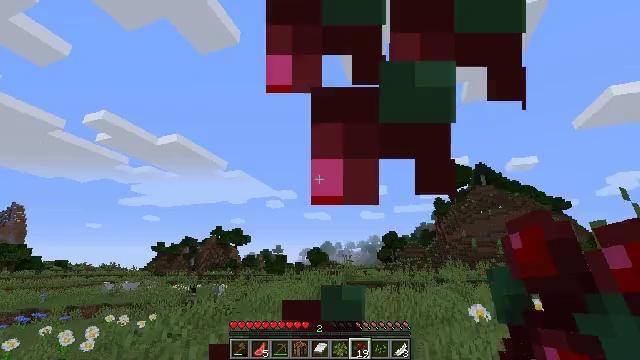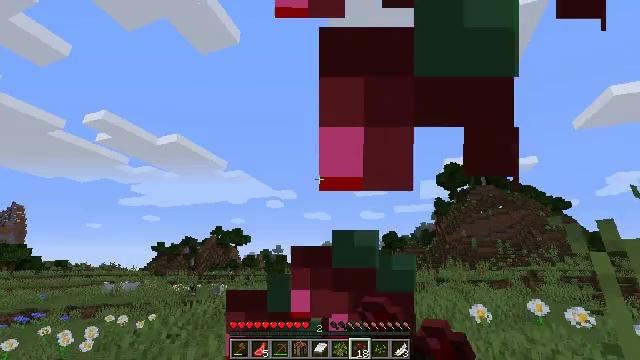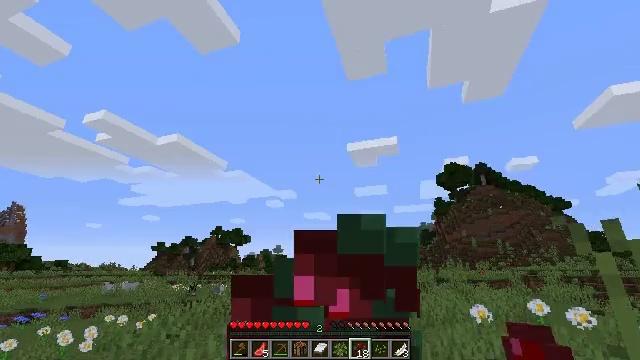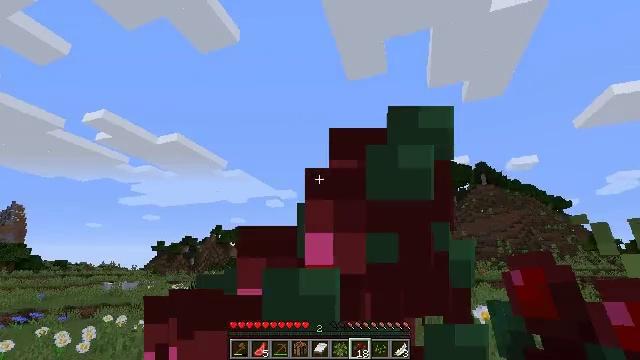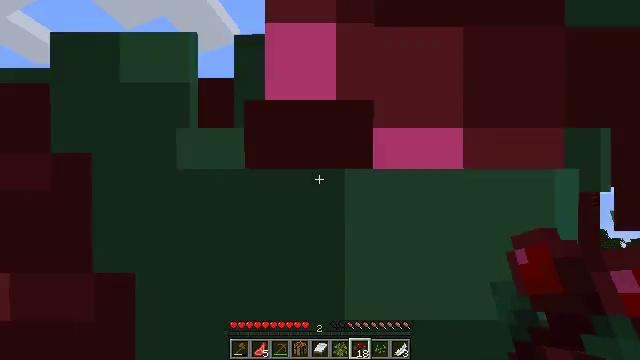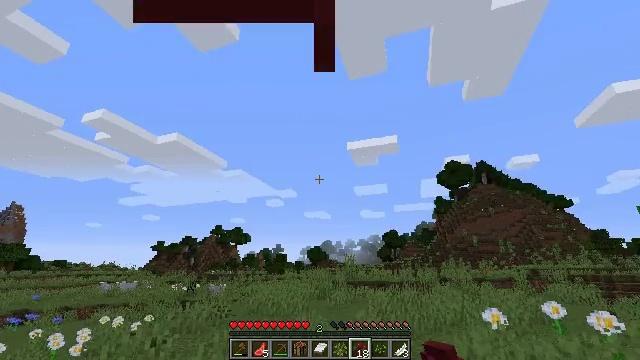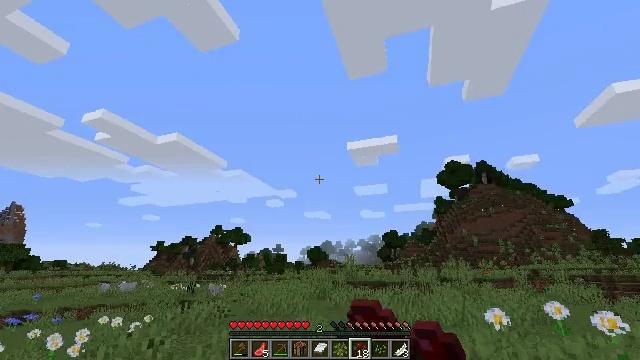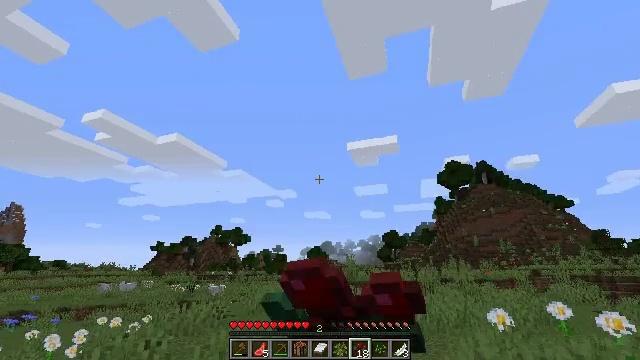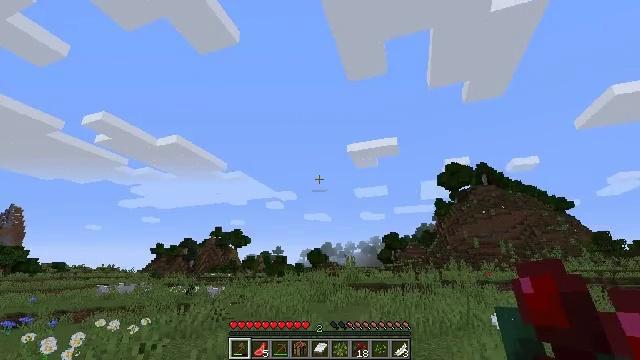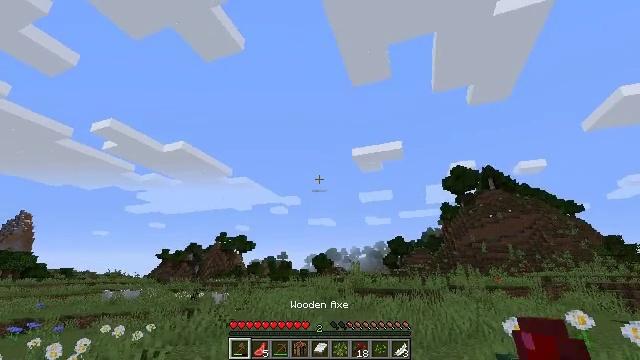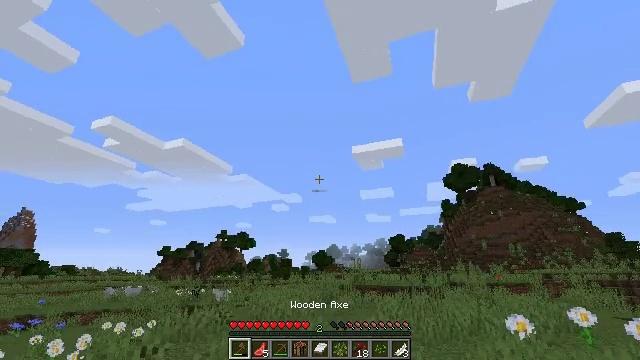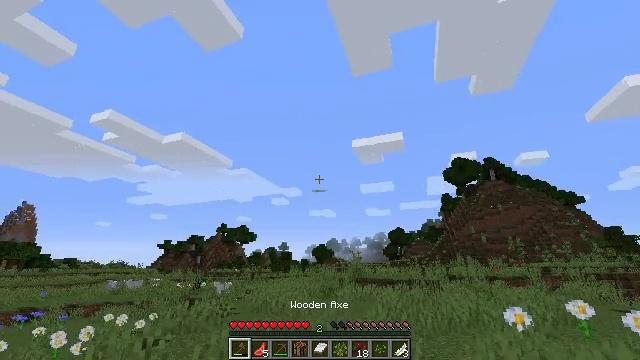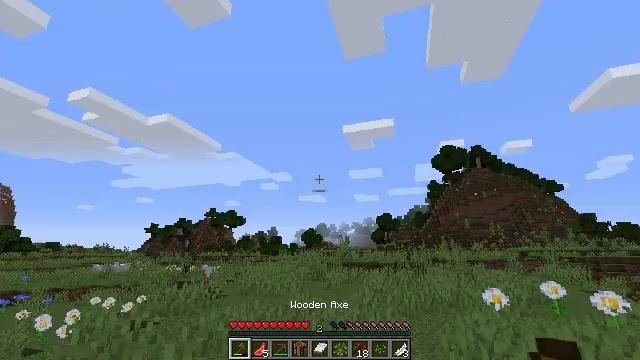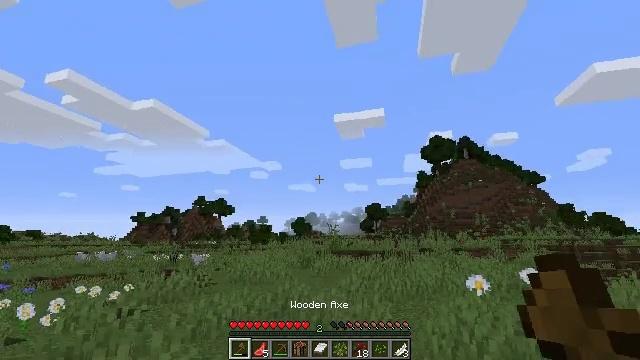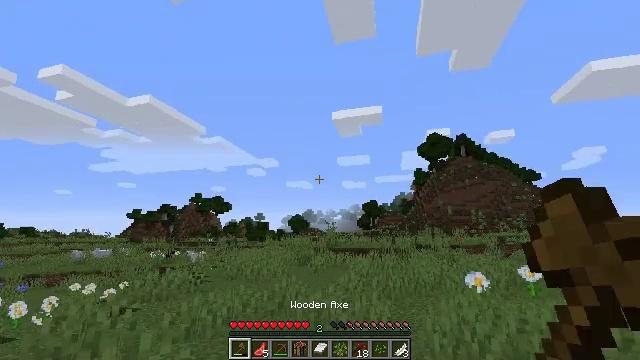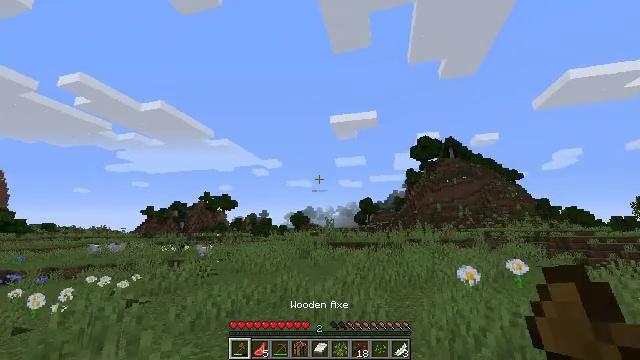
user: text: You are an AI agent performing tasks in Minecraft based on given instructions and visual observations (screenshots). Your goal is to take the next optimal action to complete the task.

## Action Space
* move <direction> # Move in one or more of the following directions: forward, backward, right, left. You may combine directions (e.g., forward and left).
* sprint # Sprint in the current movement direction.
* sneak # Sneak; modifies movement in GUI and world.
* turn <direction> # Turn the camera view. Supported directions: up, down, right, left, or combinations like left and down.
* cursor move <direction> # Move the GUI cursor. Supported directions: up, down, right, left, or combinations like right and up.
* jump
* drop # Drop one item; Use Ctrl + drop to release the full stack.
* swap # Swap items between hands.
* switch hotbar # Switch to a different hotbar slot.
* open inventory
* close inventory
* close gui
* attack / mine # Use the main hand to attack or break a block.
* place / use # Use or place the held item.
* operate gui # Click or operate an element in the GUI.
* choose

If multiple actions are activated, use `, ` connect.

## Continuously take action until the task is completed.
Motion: motion action
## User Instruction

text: Gather tall seagrass in the sea.
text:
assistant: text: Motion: move forward, use / place
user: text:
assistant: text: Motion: move forward, use / place
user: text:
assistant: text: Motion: move forward, use / place
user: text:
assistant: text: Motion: move forward, use / place
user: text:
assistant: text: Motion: move forward, use / place
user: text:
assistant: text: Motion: move forward, use / place
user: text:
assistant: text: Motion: move forward, use / place
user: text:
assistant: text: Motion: move forward, switch to hotbar 1
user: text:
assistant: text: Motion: turn left and up, switch to hotbar 1
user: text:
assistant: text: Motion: switch to hotbar 1
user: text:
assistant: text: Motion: turn down
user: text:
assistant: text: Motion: turn right and down
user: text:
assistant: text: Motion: turn right and down
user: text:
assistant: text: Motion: move forward
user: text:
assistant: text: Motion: move forward
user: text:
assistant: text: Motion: move forward
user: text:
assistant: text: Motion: no_op
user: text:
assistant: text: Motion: no_op
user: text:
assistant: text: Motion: move forward
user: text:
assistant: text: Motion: move forward, turn left
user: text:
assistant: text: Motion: move forward, turn left and down
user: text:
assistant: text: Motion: move forward, turn right
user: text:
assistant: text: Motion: move forward
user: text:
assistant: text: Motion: move forward
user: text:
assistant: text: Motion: move forward
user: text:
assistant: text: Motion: move forward
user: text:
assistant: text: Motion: move forward, jump
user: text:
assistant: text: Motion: move forward, turn left, jump
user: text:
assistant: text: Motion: move forward, turn left, jump
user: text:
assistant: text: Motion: move forward, turn right, jump